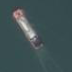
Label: civil